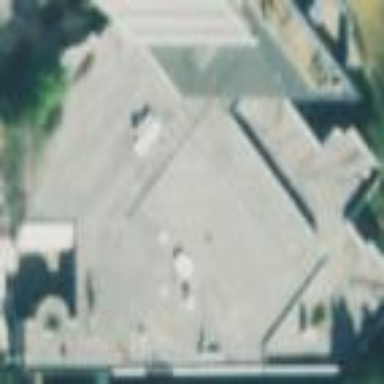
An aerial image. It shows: Part of building.